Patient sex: M
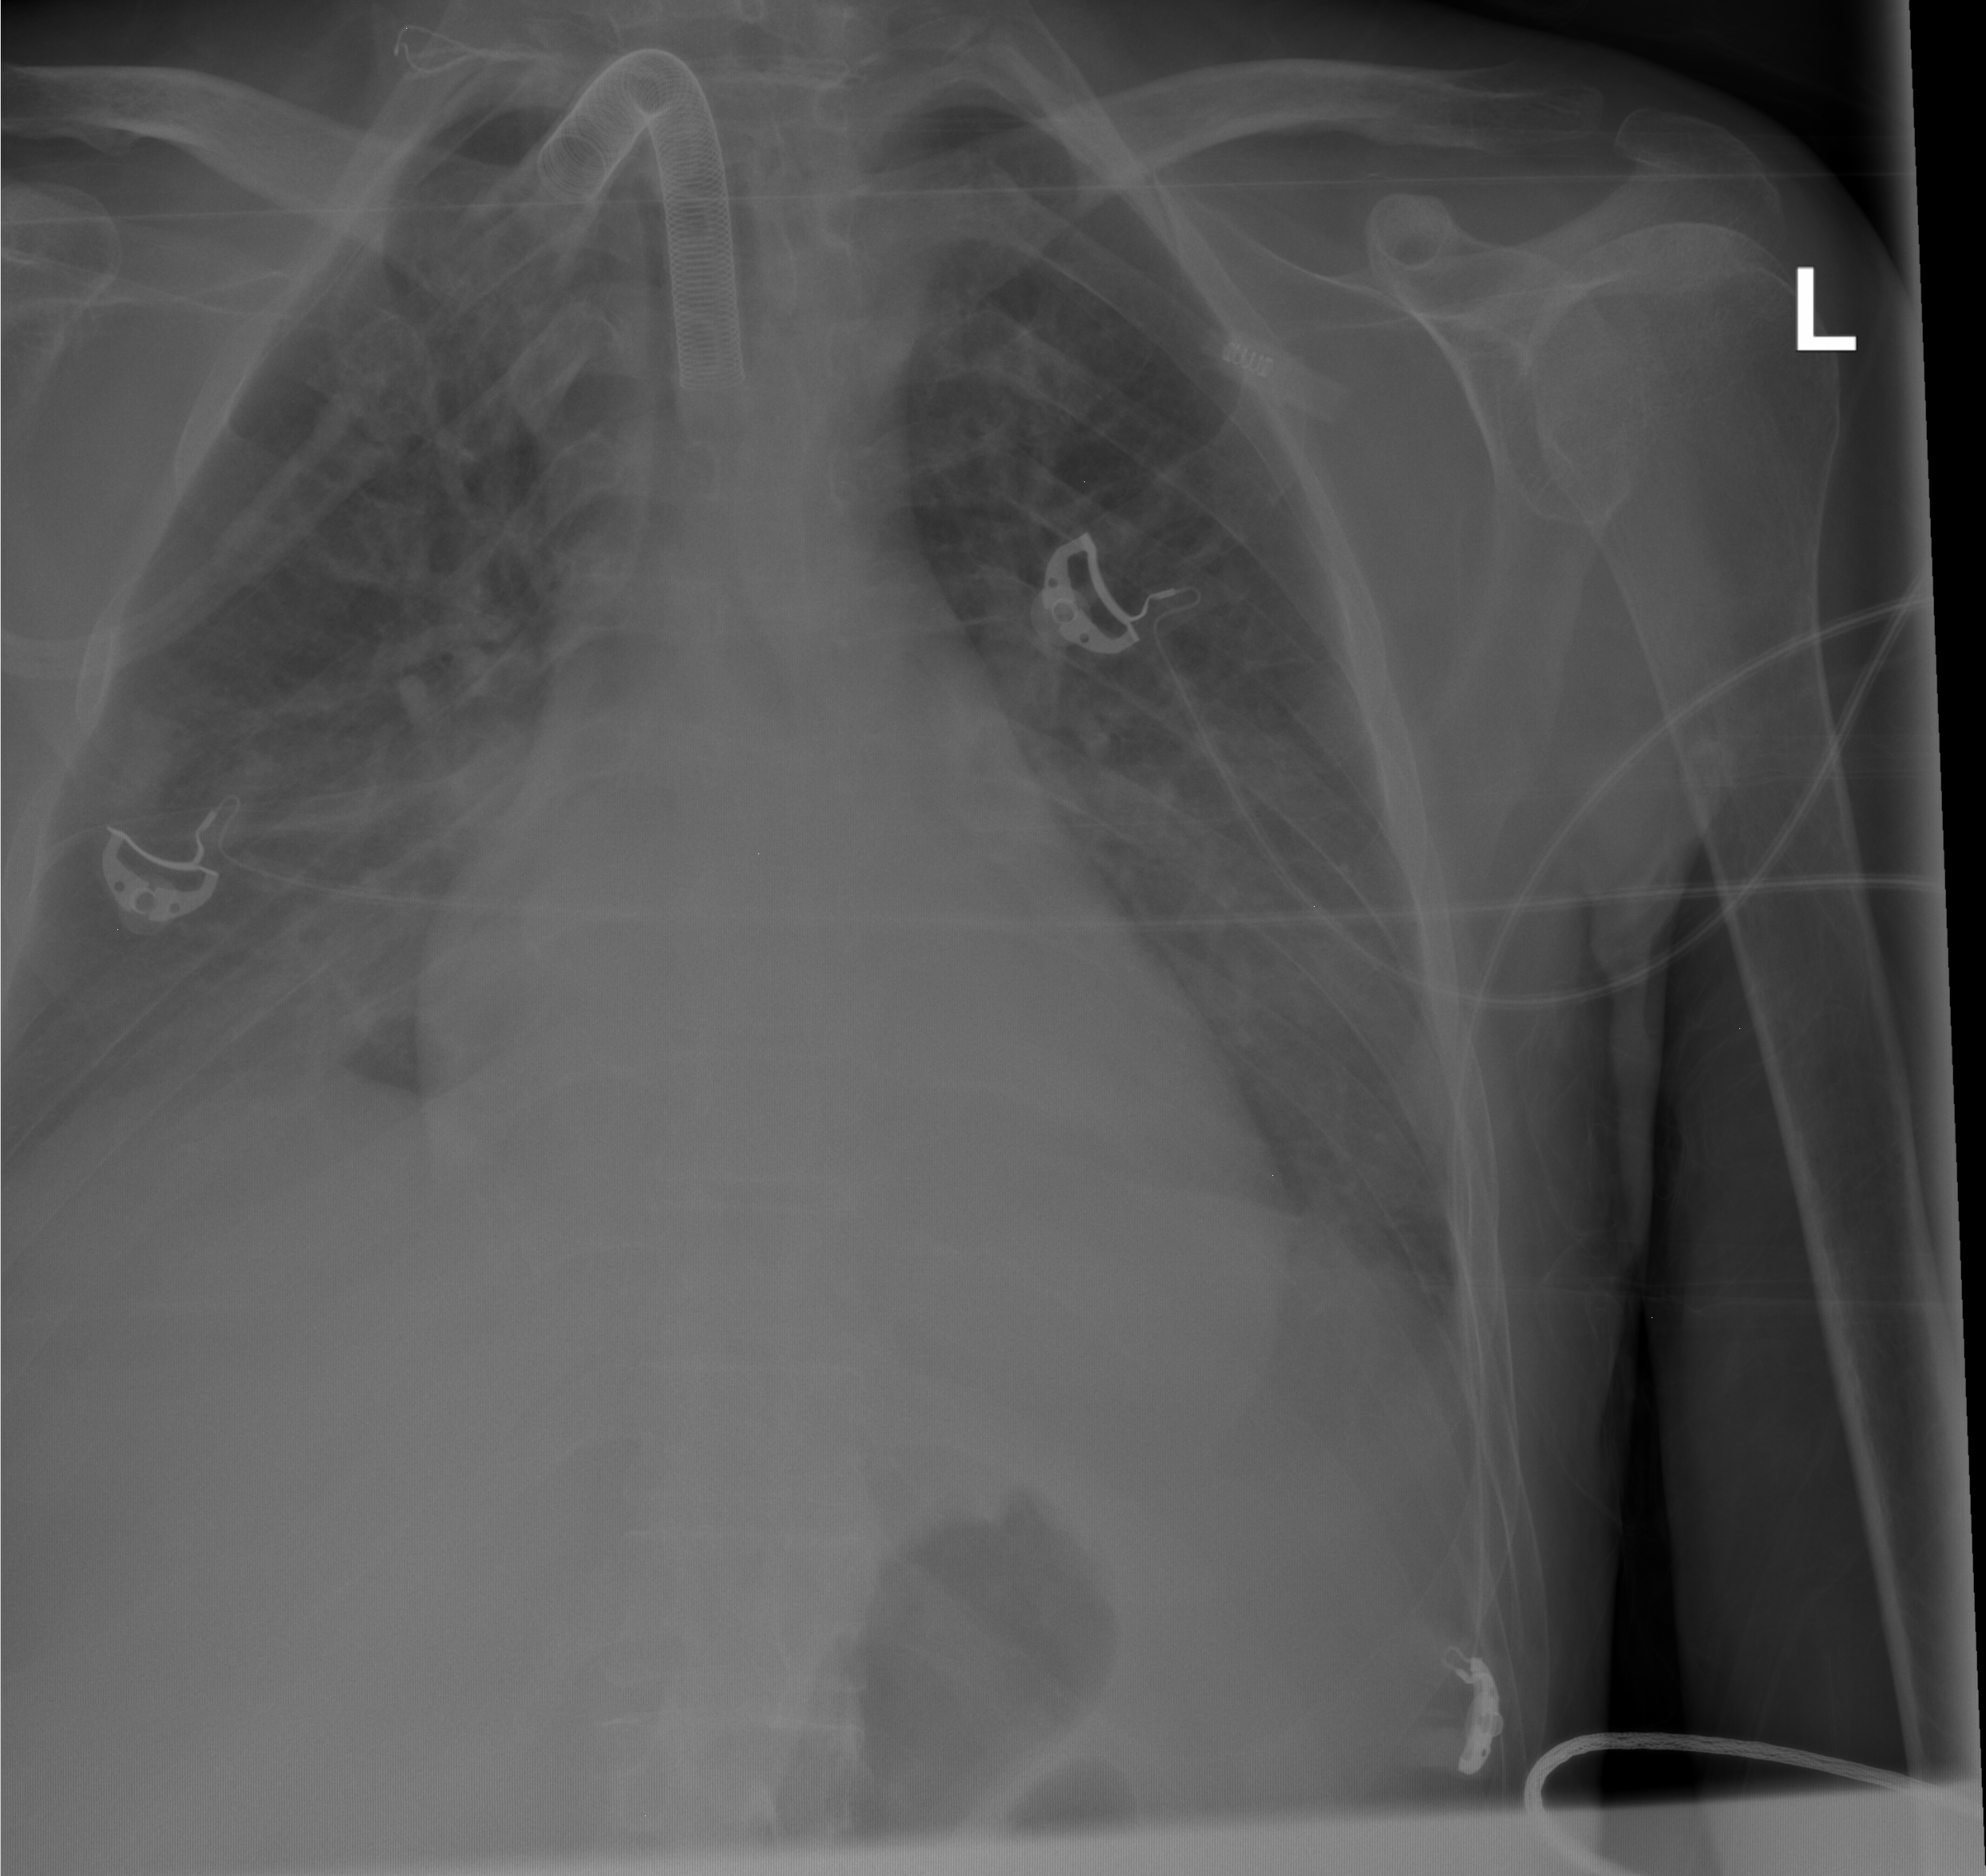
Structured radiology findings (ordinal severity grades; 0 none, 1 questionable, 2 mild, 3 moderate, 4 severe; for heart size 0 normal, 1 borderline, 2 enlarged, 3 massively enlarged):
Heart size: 2
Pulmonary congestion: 2
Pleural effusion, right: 2
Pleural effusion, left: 2
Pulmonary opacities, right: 2
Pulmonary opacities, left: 2
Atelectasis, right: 0
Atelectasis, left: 0